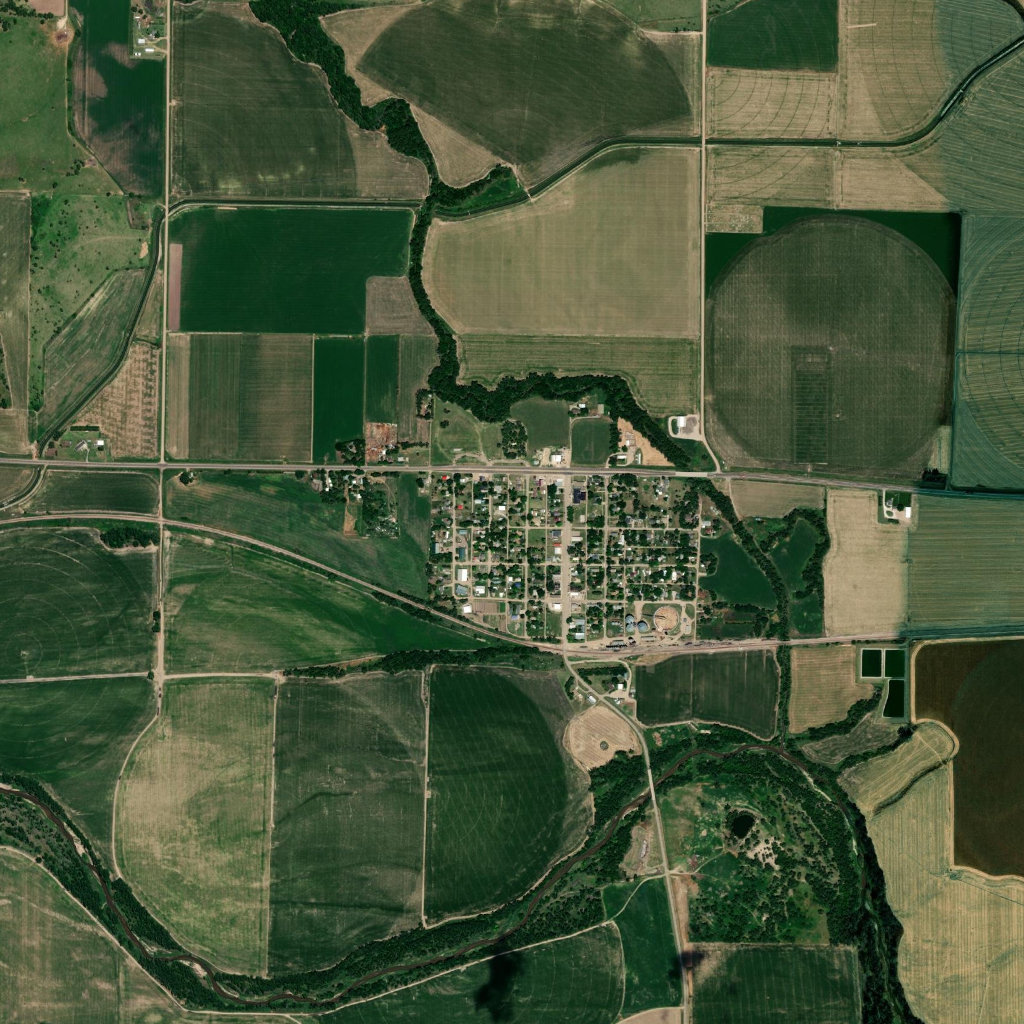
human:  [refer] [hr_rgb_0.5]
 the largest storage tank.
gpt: <box>[[63, 58, 66, 62, 0]]</box>